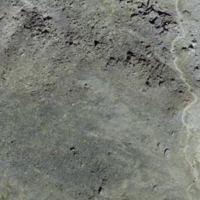
EUNIS habitat code: 48
Species observed at this site:
Corvus corax